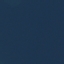
Land use / land cover: SeaLake